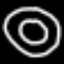
Label: donut